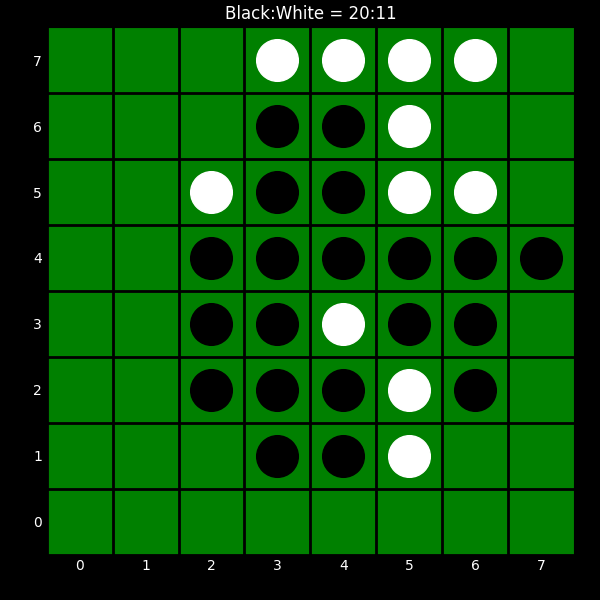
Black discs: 20
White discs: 11